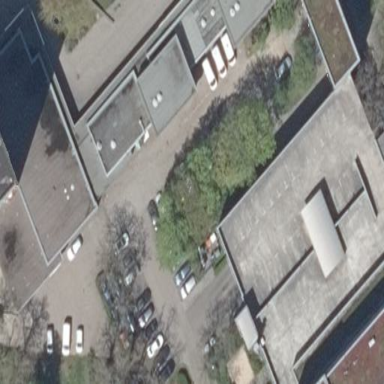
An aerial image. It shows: Multi-storey parking building with flat roof.